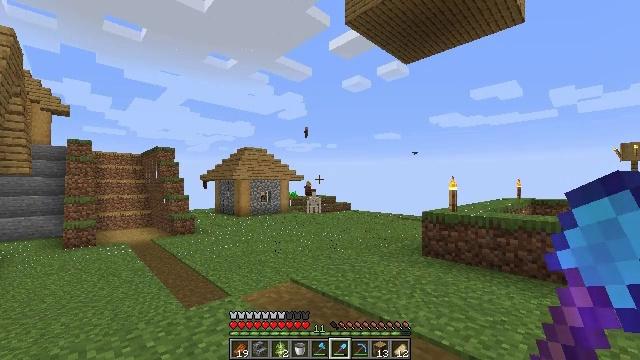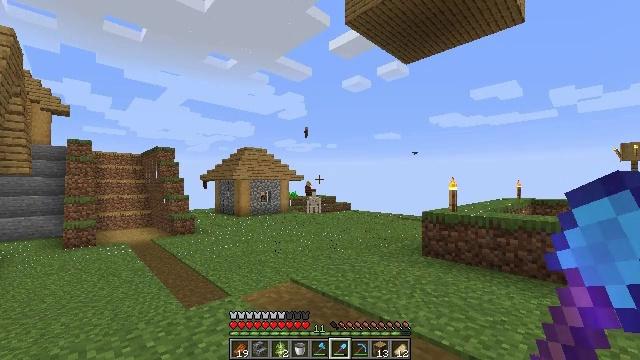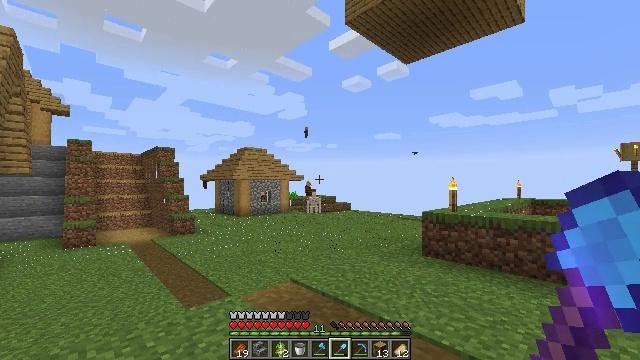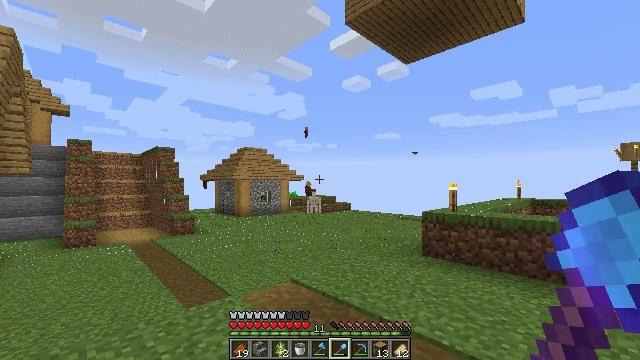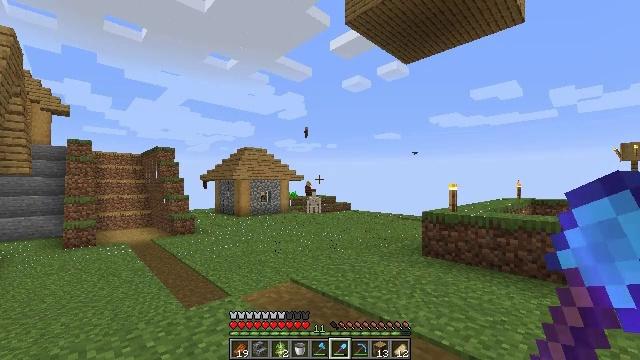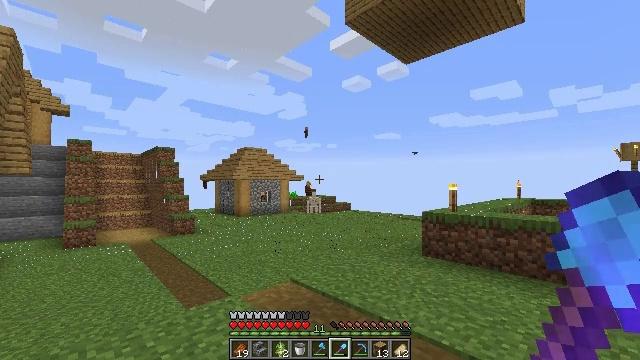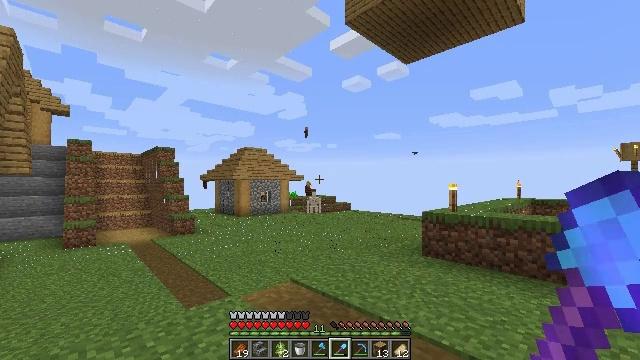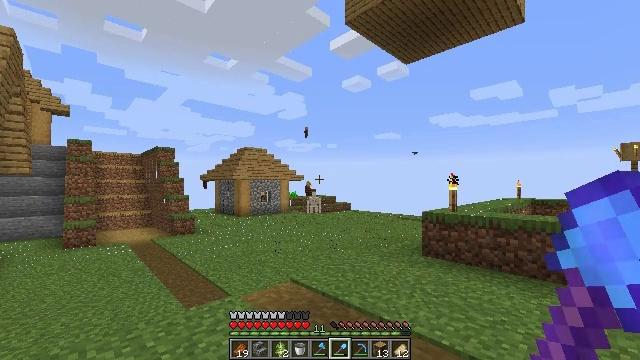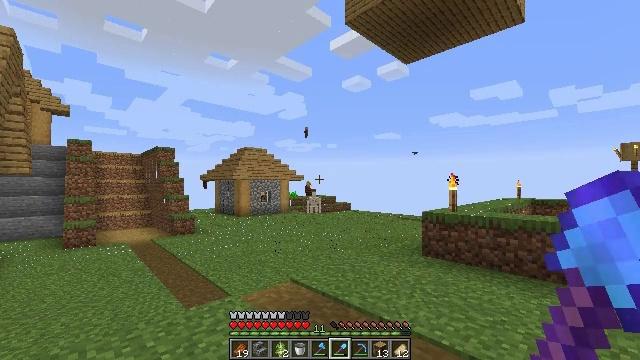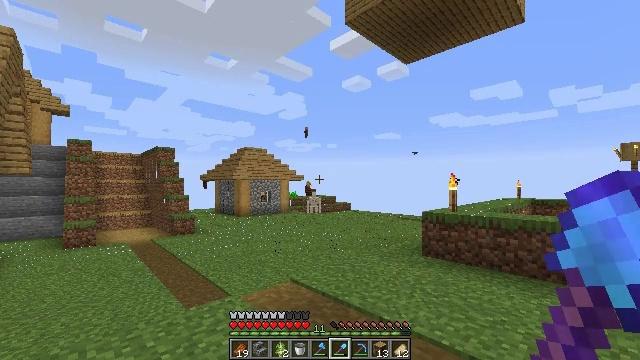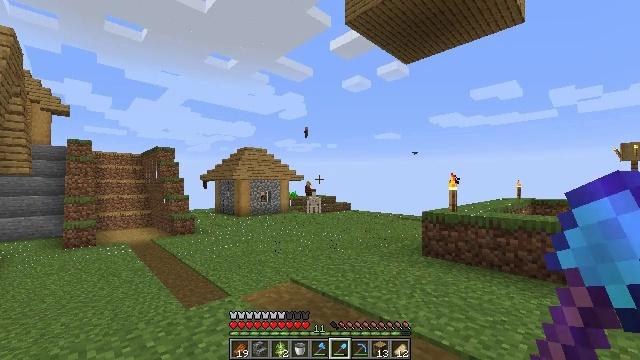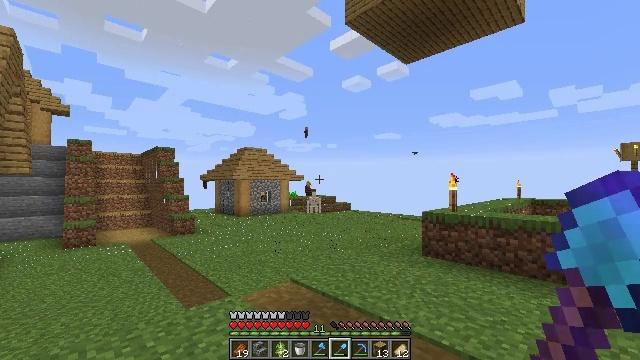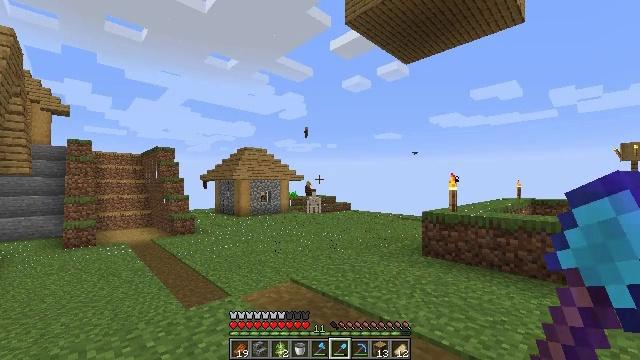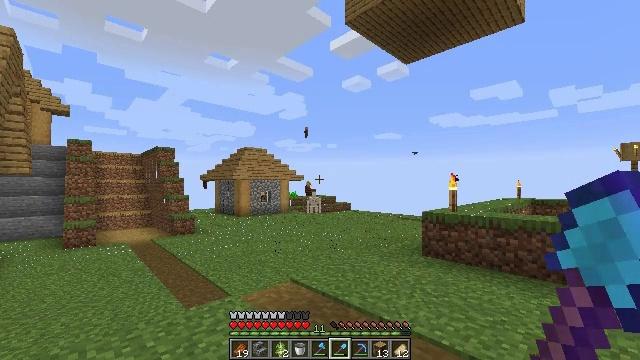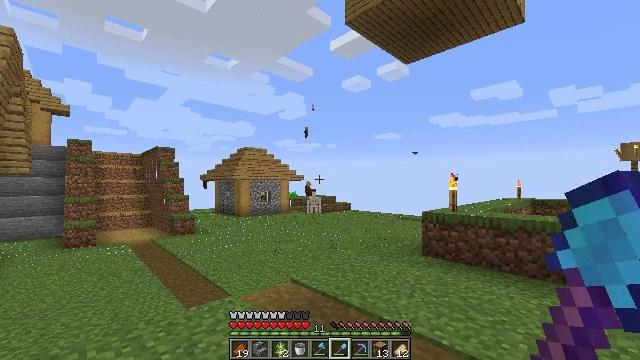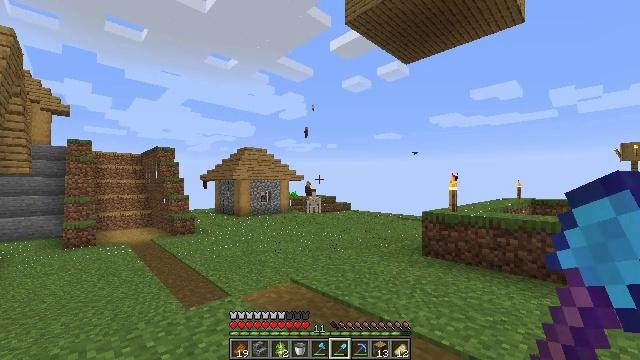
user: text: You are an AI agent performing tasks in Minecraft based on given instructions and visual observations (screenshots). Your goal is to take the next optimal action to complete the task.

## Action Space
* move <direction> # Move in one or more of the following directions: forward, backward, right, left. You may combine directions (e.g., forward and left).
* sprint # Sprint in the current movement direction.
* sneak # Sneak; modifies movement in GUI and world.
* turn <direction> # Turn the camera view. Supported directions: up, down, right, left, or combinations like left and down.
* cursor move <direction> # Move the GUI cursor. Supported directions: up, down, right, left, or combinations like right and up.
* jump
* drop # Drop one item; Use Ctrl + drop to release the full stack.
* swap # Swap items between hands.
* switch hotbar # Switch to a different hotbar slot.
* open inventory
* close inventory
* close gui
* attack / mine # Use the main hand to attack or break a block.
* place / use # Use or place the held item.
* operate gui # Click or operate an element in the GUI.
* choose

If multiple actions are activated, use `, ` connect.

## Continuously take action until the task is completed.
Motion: motion action
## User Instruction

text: Dig up carrots from the soil.
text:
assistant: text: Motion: no_op
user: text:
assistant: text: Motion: no_op
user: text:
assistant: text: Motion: no_op
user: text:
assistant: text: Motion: no_op
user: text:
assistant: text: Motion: no_op
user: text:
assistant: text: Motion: no_op
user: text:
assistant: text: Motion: no_op
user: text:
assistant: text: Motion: no_op
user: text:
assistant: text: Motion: no_op
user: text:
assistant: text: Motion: no_op
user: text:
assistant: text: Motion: no_op
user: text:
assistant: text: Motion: no_op
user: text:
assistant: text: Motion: no_op
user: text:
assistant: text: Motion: no_op
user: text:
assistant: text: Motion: no_op
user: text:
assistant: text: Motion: no_op
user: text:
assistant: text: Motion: no_op
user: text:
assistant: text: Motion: no_op
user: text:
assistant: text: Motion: no_op
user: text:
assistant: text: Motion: no_op
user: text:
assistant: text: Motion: no_op
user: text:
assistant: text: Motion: no_op
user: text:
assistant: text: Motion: no_op
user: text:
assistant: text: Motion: no_op
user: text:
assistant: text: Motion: no_op
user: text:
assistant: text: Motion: no_op
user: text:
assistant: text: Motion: no_op
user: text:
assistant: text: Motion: no_op
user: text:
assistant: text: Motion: no_op
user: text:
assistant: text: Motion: no_op